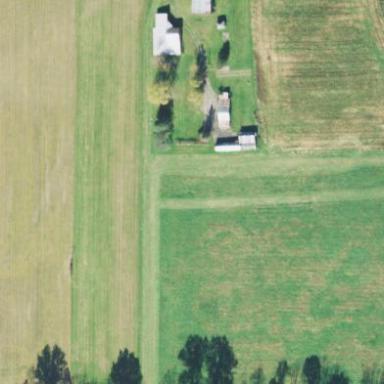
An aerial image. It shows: Farmyard area.